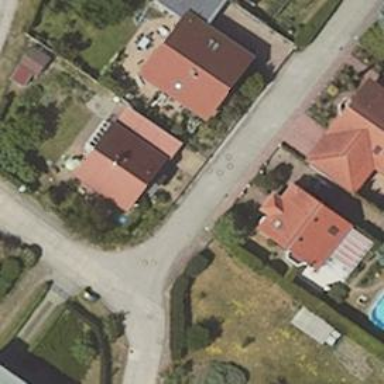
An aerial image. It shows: Driveway leading to service road.